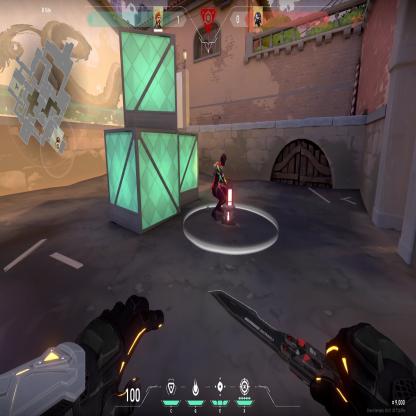
Label: planted spike ; enemy